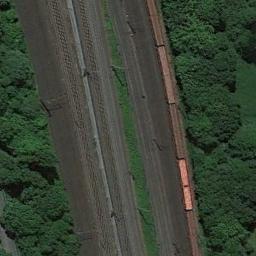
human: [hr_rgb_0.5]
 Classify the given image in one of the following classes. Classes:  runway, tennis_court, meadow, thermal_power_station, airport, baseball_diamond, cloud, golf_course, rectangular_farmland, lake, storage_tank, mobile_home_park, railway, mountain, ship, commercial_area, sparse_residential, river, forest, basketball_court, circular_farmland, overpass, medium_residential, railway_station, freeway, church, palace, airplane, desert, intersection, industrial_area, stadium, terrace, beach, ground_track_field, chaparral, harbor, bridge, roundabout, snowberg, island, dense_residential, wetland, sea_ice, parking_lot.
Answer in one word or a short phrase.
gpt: railway